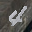
Label: 4